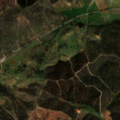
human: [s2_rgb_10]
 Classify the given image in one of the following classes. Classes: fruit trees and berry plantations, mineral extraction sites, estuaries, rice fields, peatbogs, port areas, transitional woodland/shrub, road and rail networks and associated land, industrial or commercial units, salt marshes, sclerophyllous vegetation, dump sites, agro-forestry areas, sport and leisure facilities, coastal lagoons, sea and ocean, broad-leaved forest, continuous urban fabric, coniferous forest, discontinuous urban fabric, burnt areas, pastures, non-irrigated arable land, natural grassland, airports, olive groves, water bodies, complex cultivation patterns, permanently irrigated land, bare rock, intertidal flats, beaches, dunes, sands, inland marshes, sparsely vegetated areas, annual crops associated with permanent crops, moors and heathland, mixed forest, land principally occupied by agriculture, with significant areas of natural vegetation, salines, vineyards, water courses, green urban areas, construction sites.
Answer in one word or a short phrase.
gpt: complex cultivation patterns, agro-forestry areas, broad-leaved forest, transitional woodland/shrub